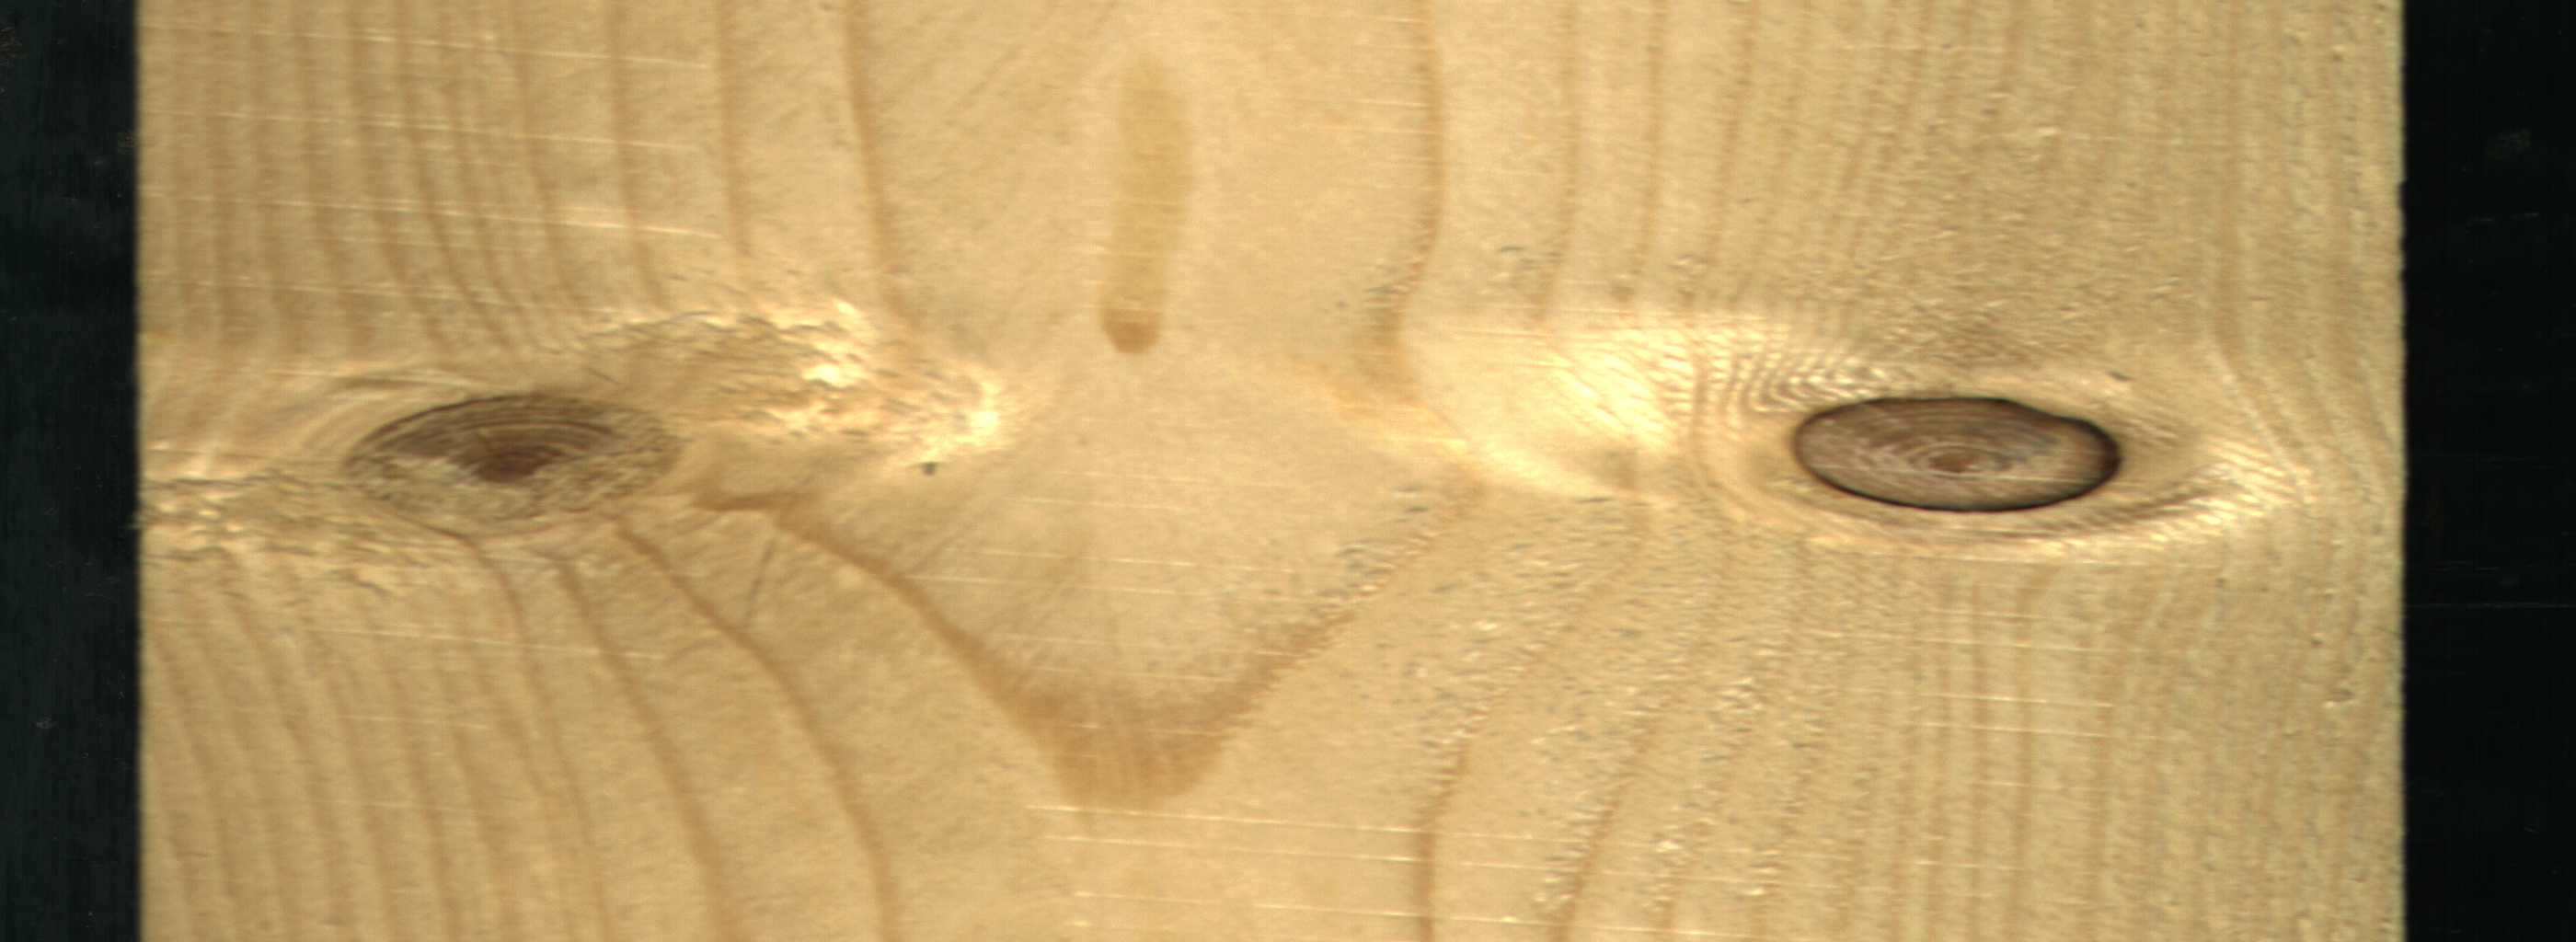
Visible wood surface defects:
Dead_Knot
Live_Knot